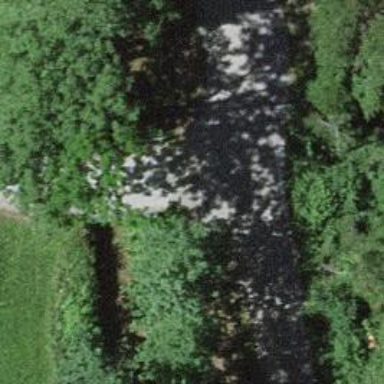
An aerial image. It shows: Culvert tunnel.